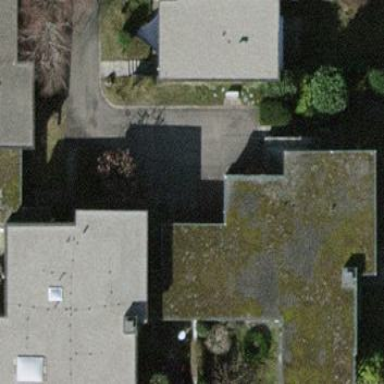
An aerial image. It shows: Terrace building.